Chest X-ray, PA view. Patient: 40 years old, sex F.
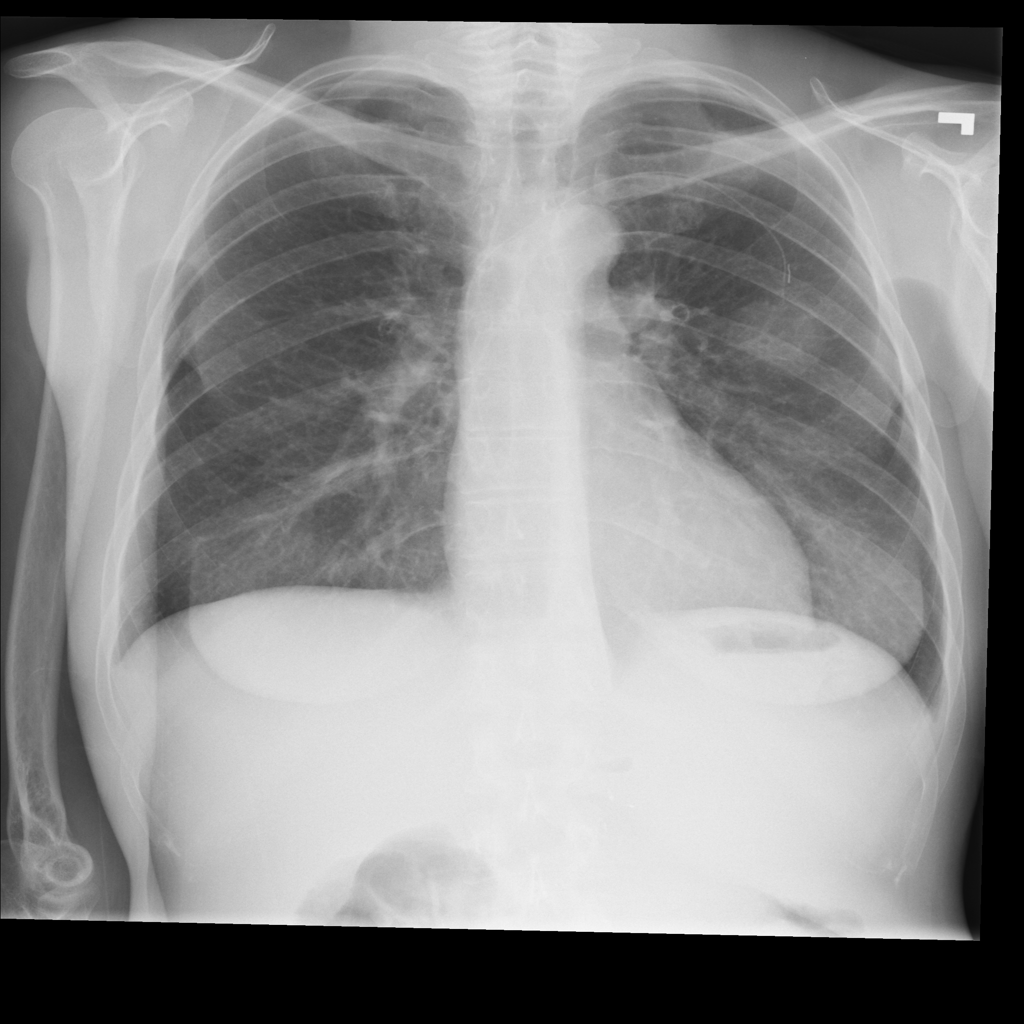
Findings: No Finding